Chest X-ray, AP view. Patient: 65 years old, sex F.
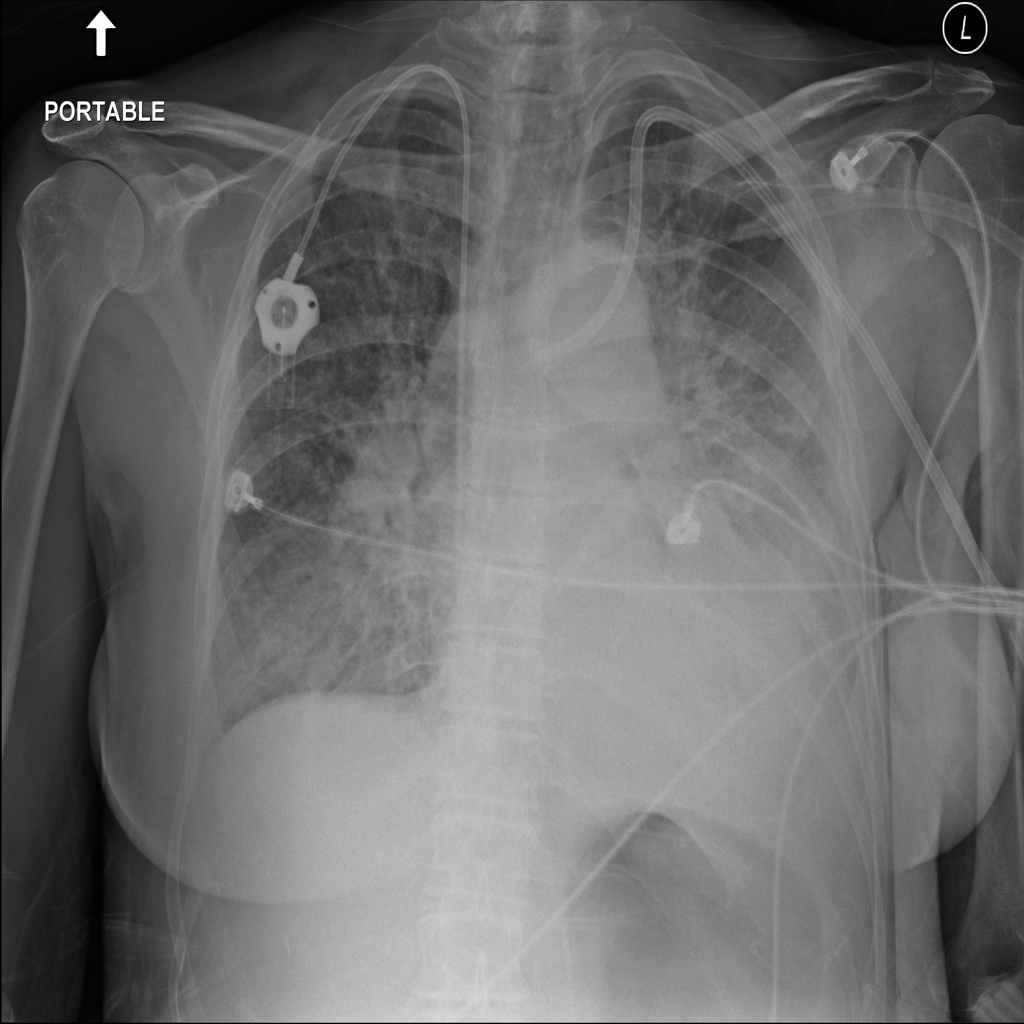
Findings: Consolidation, Infiltration